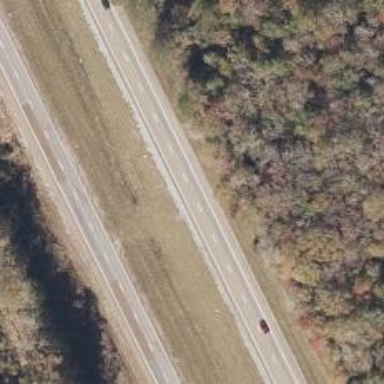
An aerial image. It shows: Asphalt trunk highway classified as expressway.